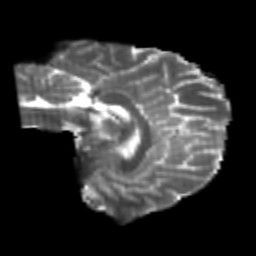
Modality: T2w
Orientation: sagittal
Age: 24
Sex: male
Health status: healthy
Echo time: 0.074 s